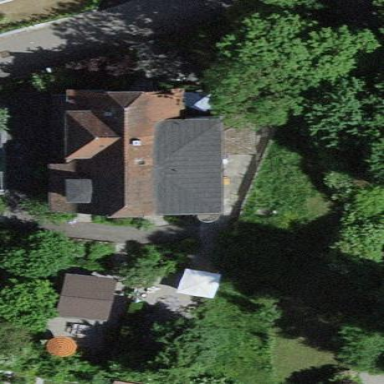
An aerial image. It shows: Simple house.